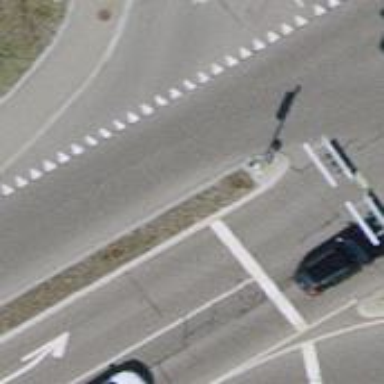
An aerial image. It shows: Road with traffic signals.